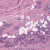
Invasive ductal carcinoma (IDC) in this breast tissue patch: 1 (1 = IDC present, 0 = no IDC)